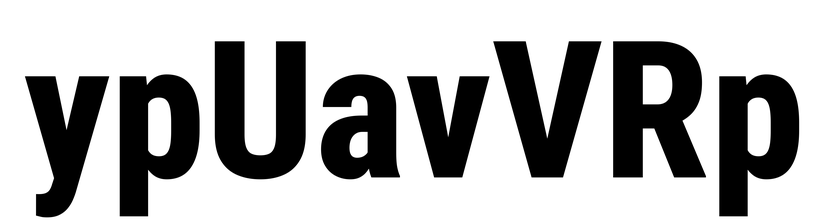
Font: Roboto_Condensed_ExtraBold